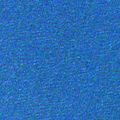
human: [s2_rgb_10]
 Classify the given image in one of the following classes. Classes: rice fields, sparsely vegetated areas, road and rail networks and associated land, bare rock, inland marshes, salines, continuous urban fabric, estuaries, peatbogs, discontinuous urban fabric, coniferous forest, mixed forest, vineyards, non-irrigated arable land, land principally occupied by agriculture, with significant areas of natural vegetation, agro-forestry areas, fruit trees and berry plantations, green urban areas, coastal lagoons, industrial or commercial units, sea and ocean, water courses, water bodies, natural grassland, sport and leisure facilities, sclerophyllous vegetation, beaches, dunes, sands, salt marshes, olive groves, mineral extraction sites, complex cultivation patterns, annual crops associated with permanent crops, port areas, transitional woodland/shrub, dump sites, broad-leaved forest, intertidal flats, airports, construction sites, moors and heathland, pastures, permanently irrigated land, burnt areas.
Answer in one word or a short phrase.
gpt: sea and ocean